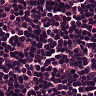
Metastatic tissue present: no